Field crop: tomato
Growth stage: 1
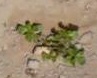
Species: portulaca